Question: I've made a project and implemented the <URL>
So here's my code:
'''
-(IBAction)mehr:(id)sender {
UIView *contentView = [[UIView alloc] initWithFrame:CGRectMake(0, 0, 280, 440)];
cubut = [UIButton buttonWithType:UIButtonTypeCustom];
[cubut addTarget:self
action:@selector(dothis:)
forControlEvents:UIControlEventTouchUpInside];
[cubut setTitle:@"Show View" forState:UIControlStateNormal];
cubut.frame = CGRectMake(5, 70, 270, 200);
[contentView addSubview:cubut];
- (IBAction)dothis:(id)sender {
MWPhotoBrowser *browser = [[MWPhotoBrowser alloc] initWithDelegate:self];
// Set browser options.
browser.wantsFullScreenLayout = YES;
browser.displayActionButton = YES;
UINavigationController *navController = [[UINavigationController alloc] initWithRootViewController:browser];
[self presentModalViewController:navController animated:YES];
NSMutableArray *photos = [[NSMutableArray alloc] init];
MWPhoto *photo;
photo = [MWPhoto photoWithFilePath:[[NSBundle mainBundle] pathForResource:@"star" ofType:@"png"]];
photo.caption = @"The star is soo beateful...";
[photos addObject:photo];
self.photos = photos;
}
- (MWPhoto *)photoBrowser:(MWPhotoBrowser *)photoBrowser photoAtIndex:(NSUInteger)index {
if (index < _photos.count)
return [_photos objectAtIndex:index];
return nil;
}
- (NSUInteger)numberOfPhotosInPhotoBrowser:(MWPhotoBrowser *)photoBrowser {
return _photos.count;
}
'''
And the picture:
(The button is set to custom so you cant see it...it has the same frame like the image)

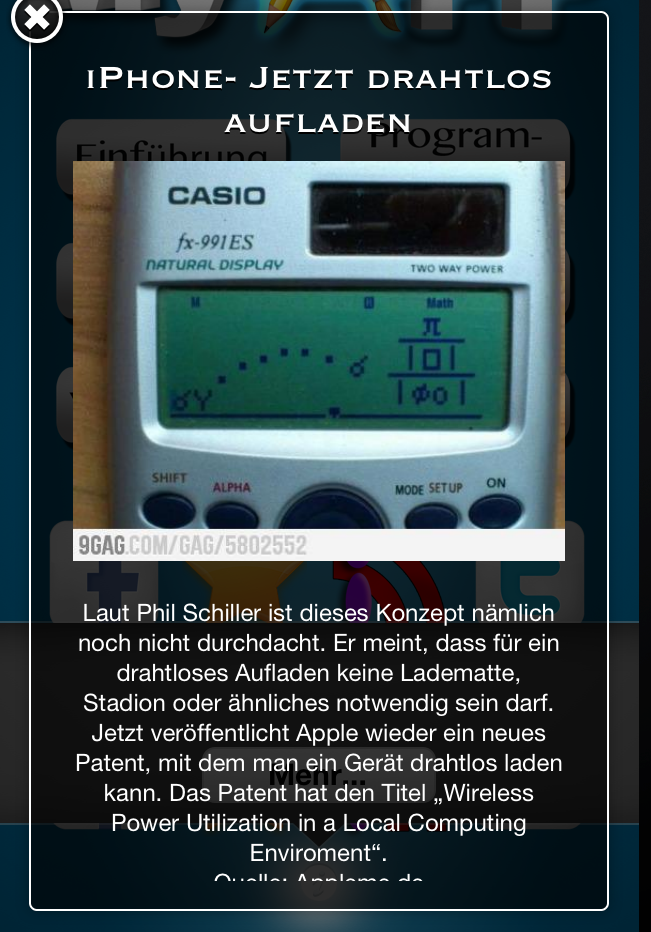
Answer: So this was not finished so I have to awnser my own questions that I didnt found a solution for this.